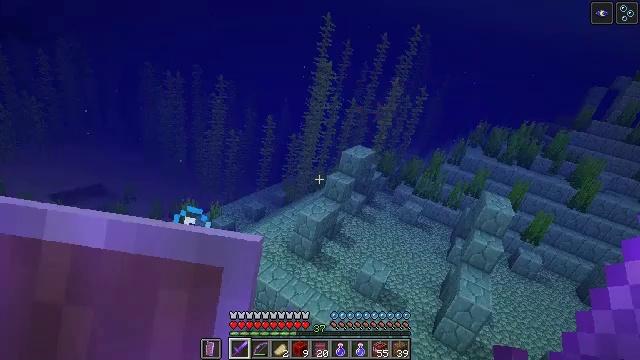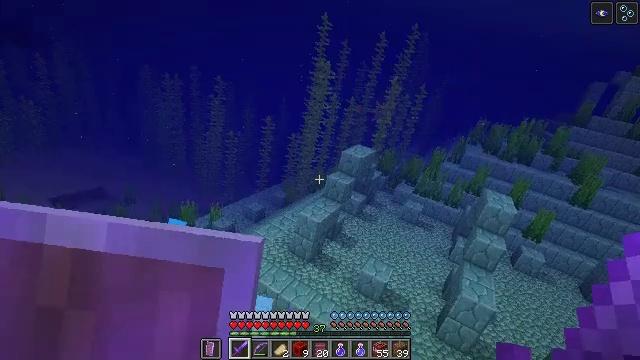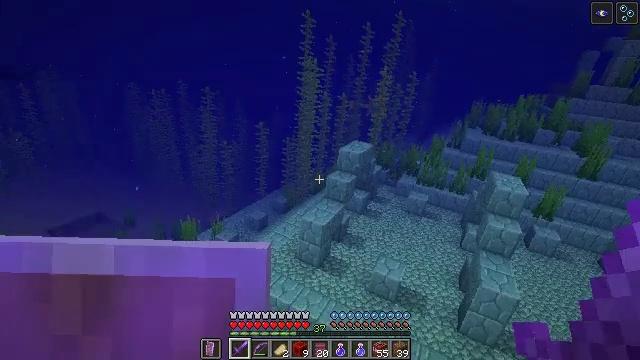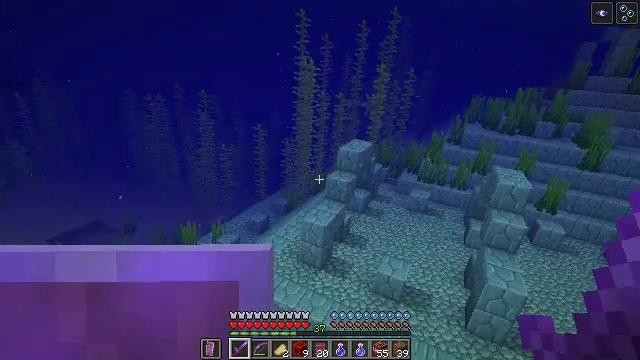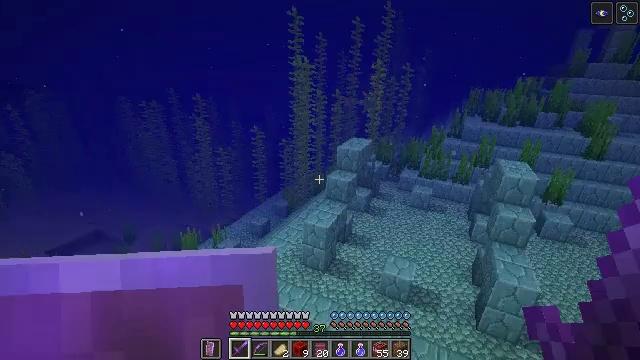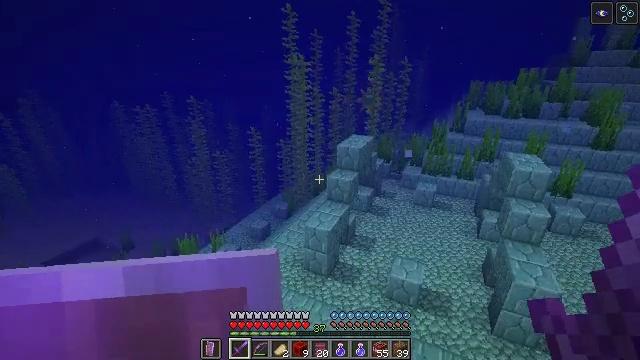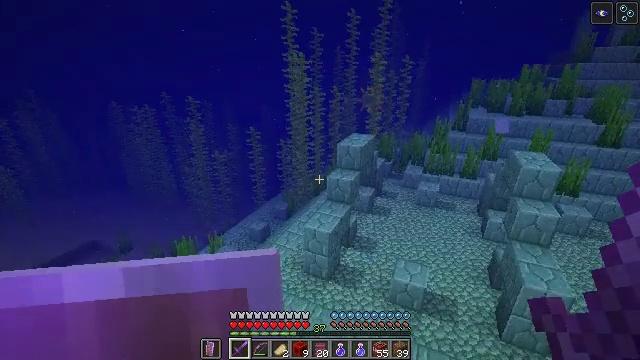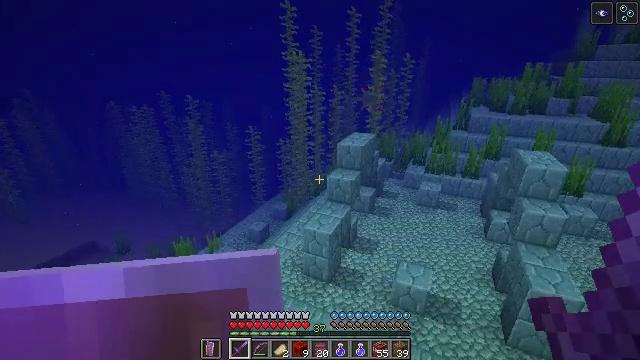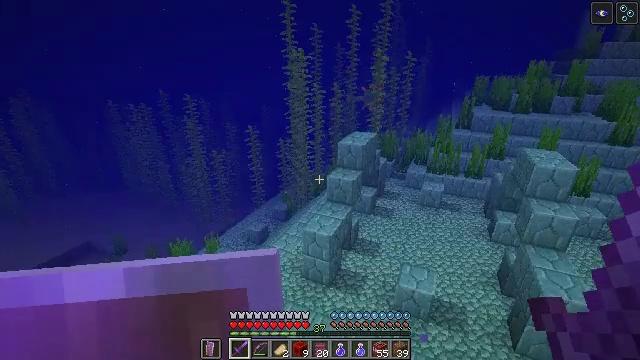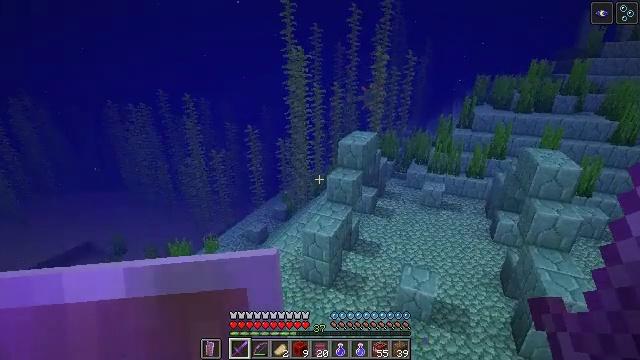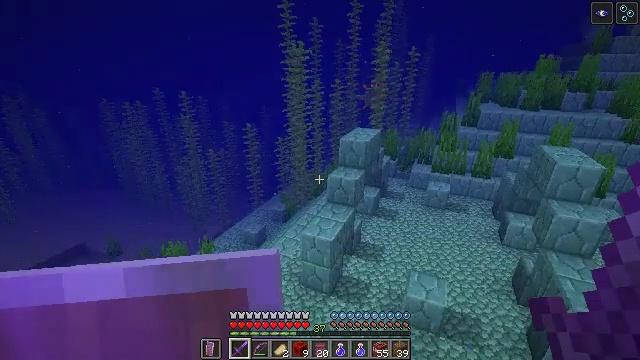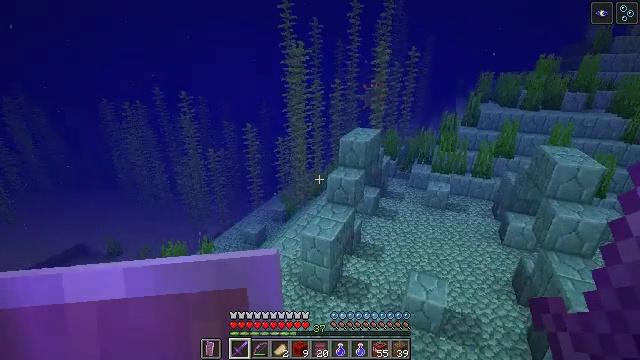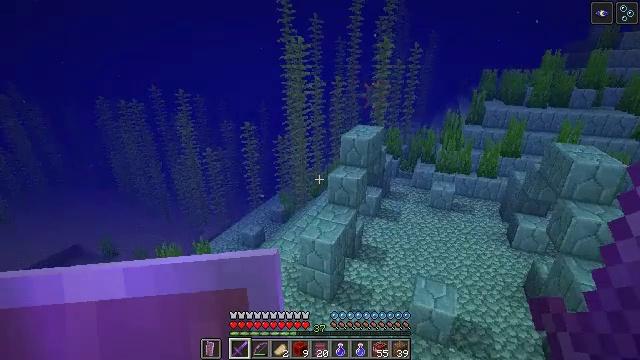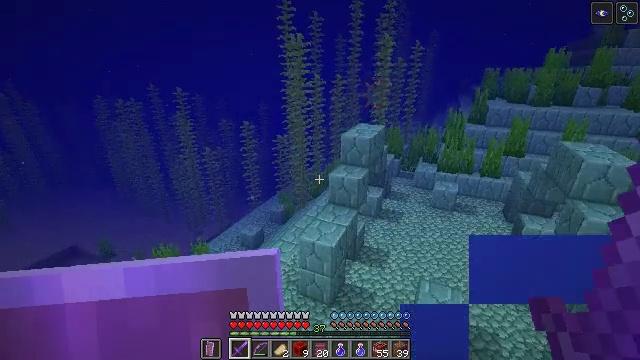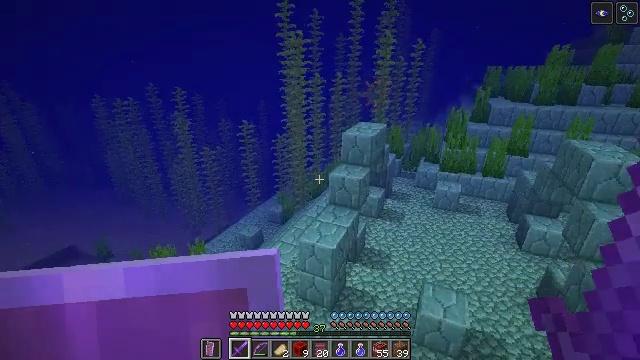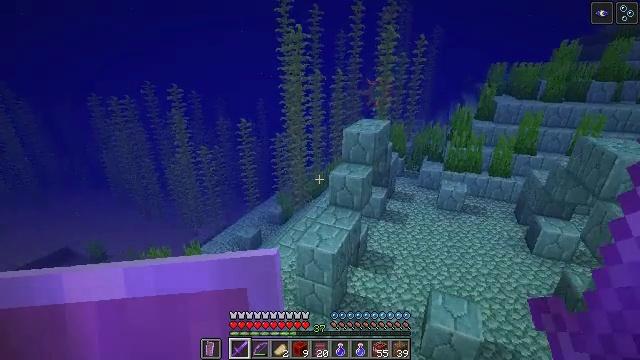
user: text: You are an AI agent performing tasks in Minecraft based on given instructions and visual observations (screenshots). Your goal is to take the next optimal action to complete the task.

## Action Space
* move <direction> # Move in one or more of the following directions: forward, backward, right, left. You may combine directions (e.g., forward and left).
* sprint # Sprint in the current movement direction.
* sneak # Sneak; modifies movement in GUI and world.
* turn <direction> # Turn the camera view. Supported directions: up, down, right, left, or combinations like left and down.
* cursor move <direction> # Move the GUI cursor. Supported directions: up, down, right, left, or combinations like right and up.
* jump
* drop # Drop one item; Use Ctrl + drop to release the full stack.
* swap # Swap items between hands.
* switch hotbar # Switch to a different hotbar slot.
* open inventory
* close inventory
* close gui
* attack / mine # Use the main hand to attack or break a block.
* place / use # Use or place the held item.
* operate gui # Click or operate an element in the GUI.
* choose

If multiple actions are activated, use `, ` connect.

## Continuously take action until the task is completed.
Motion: motion action
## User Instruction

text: Gather a wet sponge from the ocean.
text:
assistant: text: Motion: move forward, sprint
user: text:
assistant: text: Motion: move forward, sprint
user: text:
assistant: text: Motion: move forward, sprint
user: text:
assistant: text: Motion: move forward, sprint
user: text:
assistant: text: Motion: move forward, sprint
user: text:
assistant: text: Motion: move forward, sprint
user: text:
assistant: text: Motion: move forward, sprint
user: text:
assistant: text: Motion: move forward, sprint
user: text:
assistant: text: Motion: move forward, sprint
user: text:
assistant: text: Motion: move forward, sprint
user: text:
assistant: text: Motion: move forward, sprint
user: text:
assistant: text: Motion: move forward, sprint
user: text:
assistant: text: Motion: move forward, sprint
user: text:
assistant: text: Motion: move forward, sprint
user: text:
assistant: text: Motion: move forward, sprint
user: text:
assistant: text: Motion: move forward, sprint
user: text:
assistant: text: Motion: move forward, sprint
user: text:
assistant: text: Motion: move forward, sprint, turn left and down
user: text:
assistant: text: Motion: move forward, sprint, turn left
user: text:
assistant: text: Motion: move forward, sprint
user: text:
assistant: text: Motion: move forward, sprint
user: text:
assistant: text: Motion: move forward, sprint
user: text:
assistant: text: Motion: move forward, sprint
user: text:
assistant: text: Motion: move forward, sprint
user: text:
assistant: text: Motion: move forward, sprint
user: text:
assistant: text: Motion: move forward, sprint
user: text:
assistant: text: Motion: move forward, sprint
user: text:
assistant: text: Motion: move forward, sprint
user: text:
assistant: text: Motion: move forward, sprint
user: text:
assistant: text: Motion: move forward, sprint